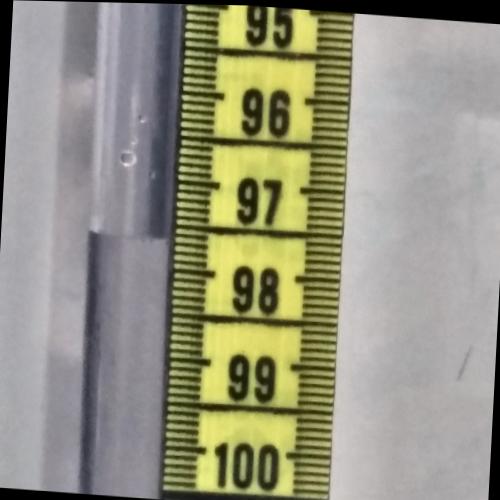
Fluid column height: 97.6 cm